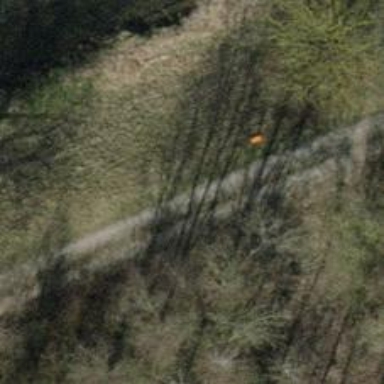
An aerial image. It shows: Pipeline marker.